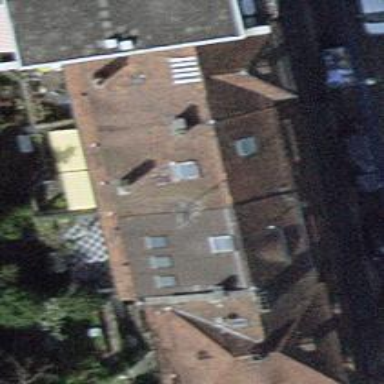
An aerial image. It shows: Terrace building.